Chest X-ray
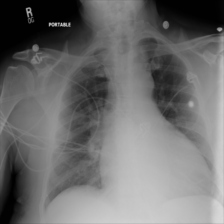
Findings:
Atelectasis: negative
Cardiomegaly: positive
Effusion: negative
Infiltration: negative
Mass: negative
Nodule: negative
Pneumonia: negative
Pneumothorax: negative
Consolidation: negative
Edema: negative
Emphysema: negative
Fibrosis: negative
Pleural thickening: negative
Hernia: negative